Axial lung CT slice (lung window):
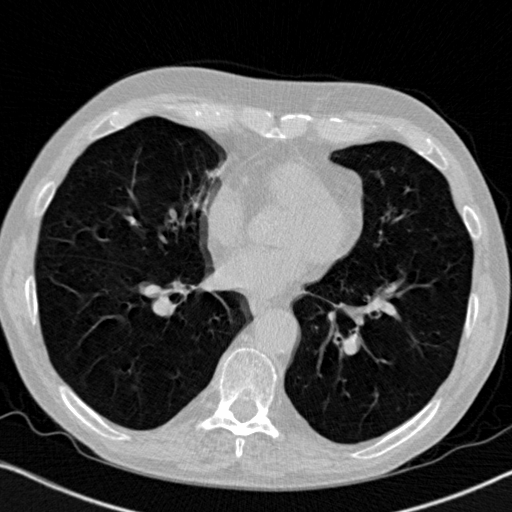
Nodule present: no